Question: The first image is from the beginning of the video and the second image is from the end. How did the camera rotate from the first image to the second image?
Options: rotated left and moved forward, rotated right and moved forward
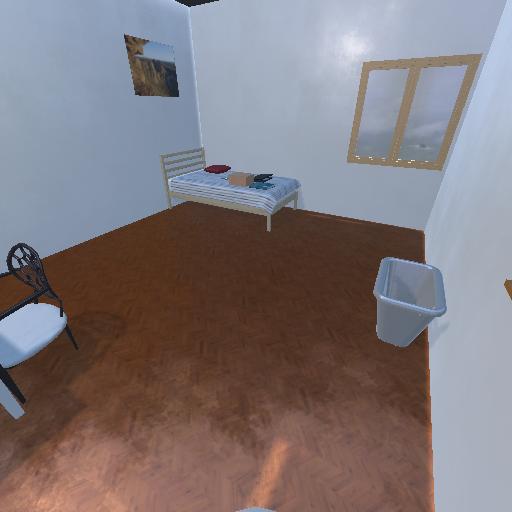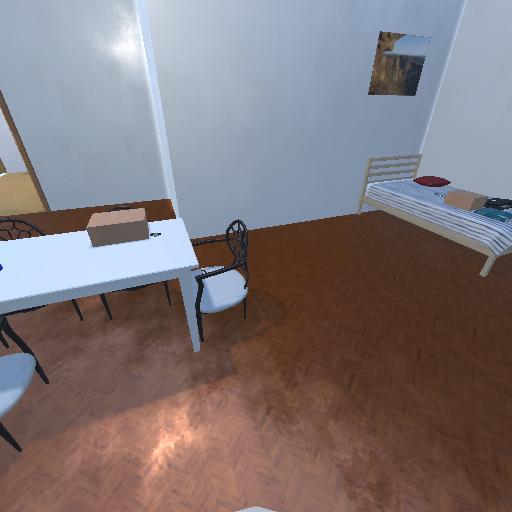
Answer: rotated left and moved forward